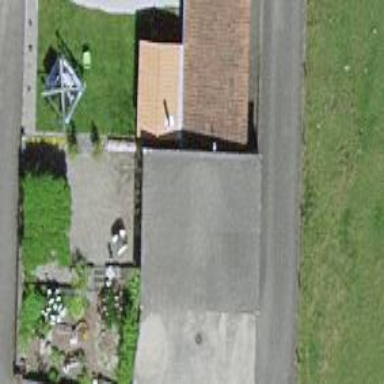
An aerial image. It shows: Garage building.